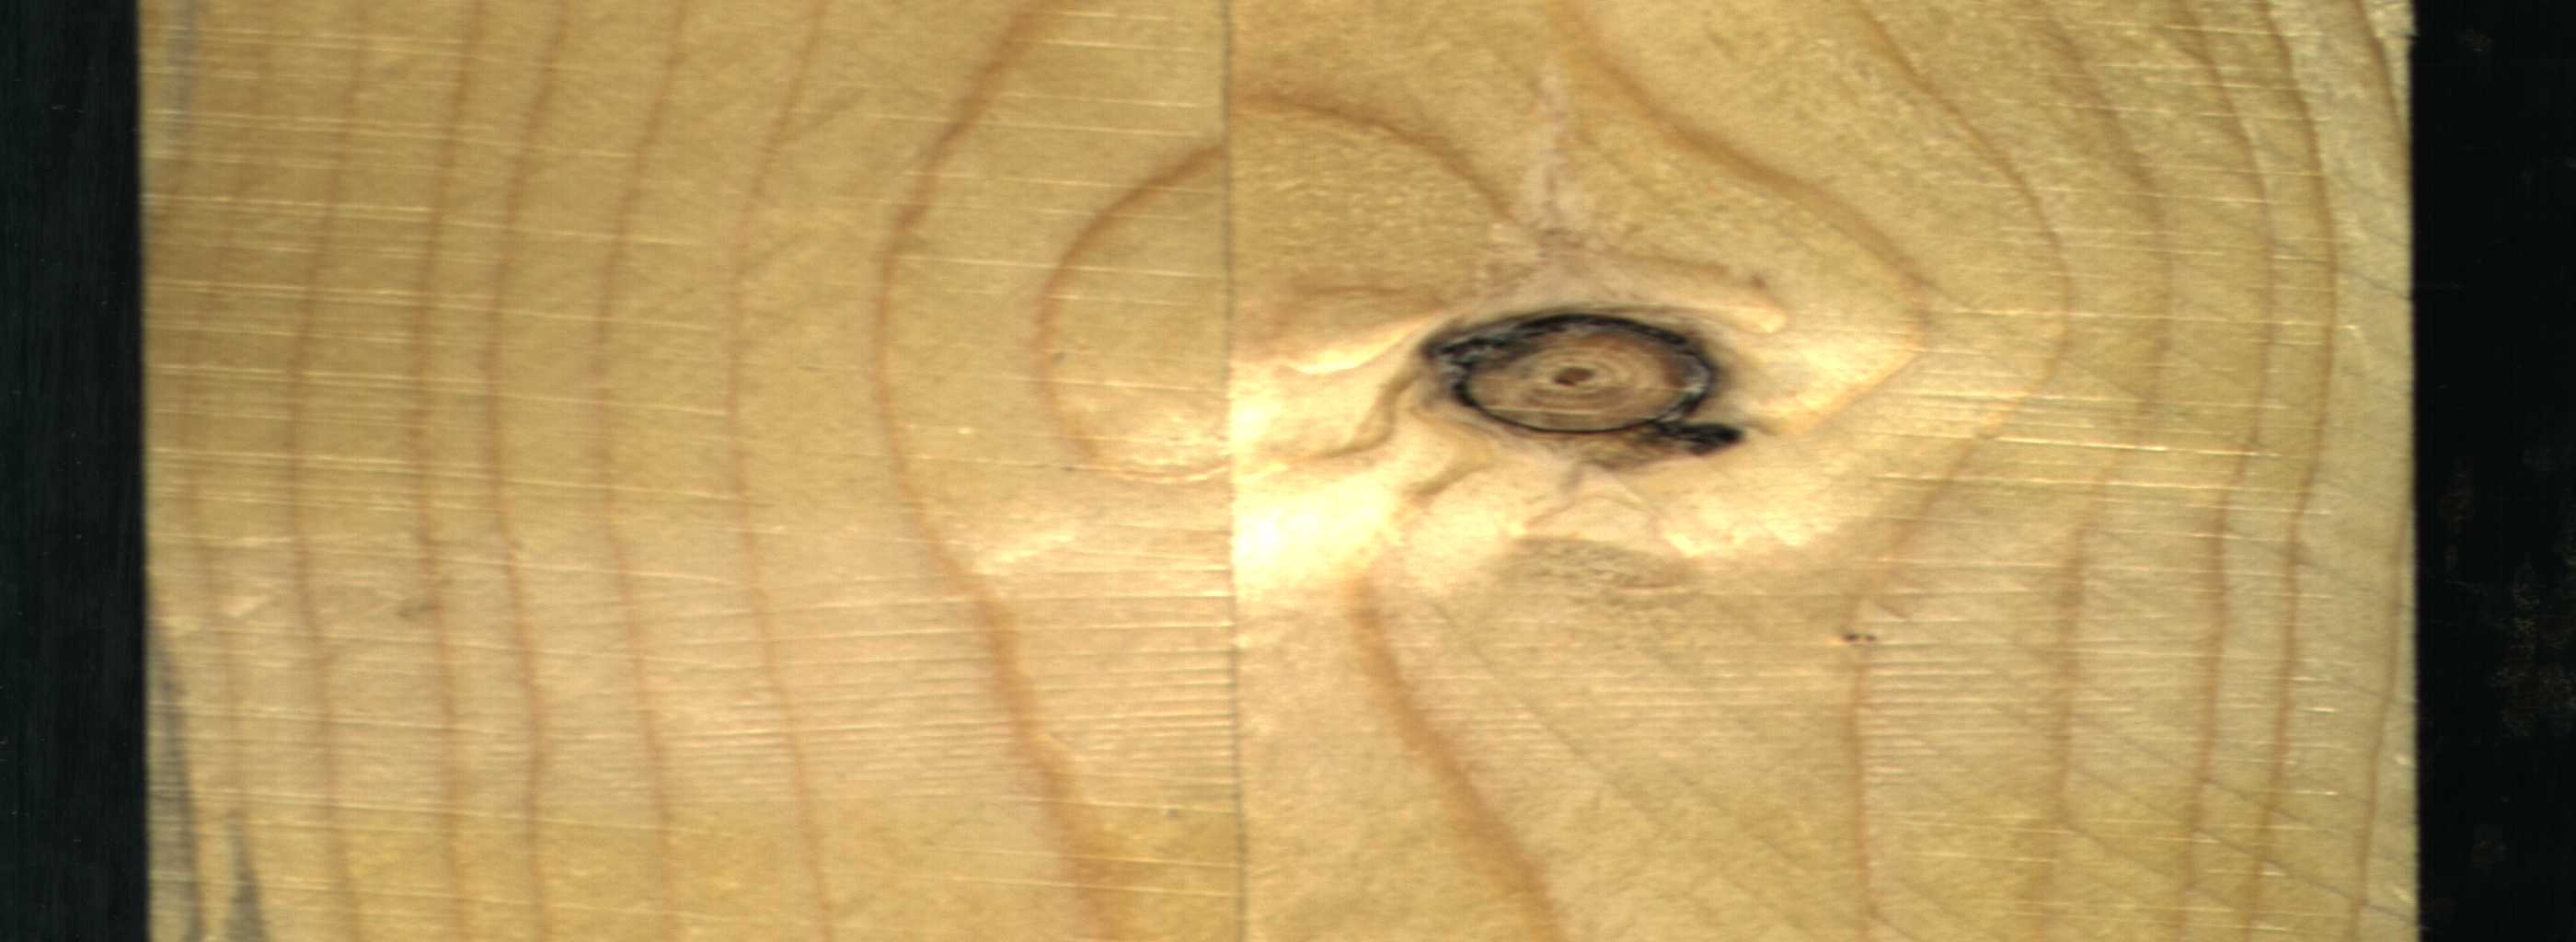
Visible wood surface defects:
Blue_Stain
Dead_Knot